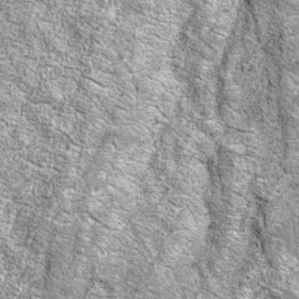
Label: non_frost